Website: macys
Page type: delivery-shipping
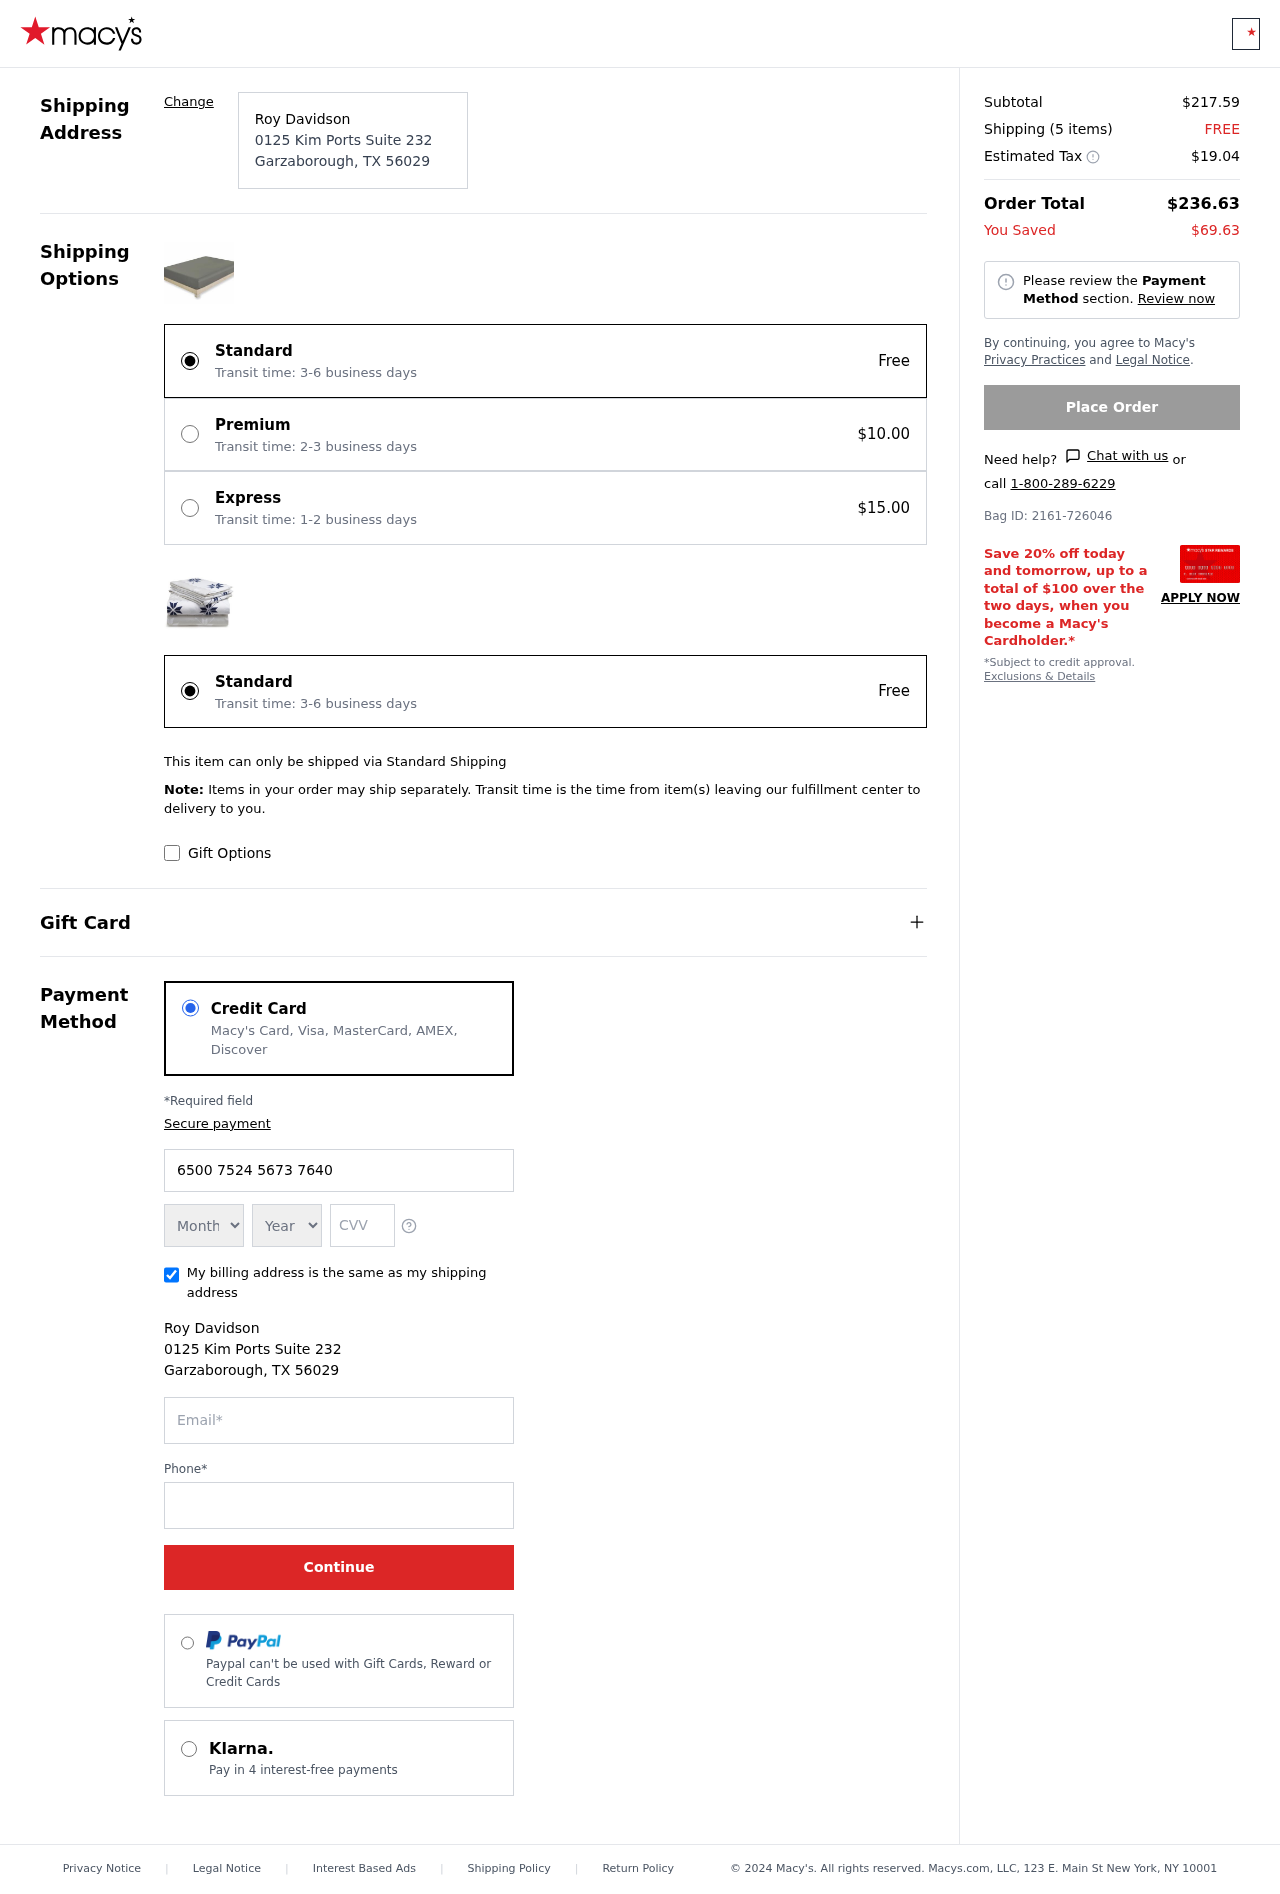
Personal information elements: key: PII_CARD_EXPIRY_MONTH
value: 01
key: PII_CARD_EXPIRY_YEAR
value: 26
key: PII_CITY
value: Garzaborough
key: PII_CITY_STATE_ZIP
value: Garzaborough, TX 56029
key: PII_FULLNAME
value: Roy Davidson
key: PII_POSTCODE
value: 56029
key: PII_STATE_ABBR
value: TX
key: PII_STREET
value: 0125 Kim Ports Suite 232
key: PII_CARD_NUMBER
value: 6500 7524 5673 7640
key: PII_CARD_CVV
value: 061
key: PII_EMAIL
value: rdavidson@hotmail.com
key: PII_PHONE
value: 7847604233
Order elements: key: ORDER_SUBTOTAL
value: $217.59
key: ORDER_NUM_ITEMS
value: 5
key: ORDER_SHIPPING_COST
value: FREE
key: ORDER_TAX
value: $19.04
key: ORDER_TOTAL
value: $236.63
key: ORDER_SAVINGS
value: $69.63
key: ORDER_BAG_ID
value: Bag ID: 2161-726046